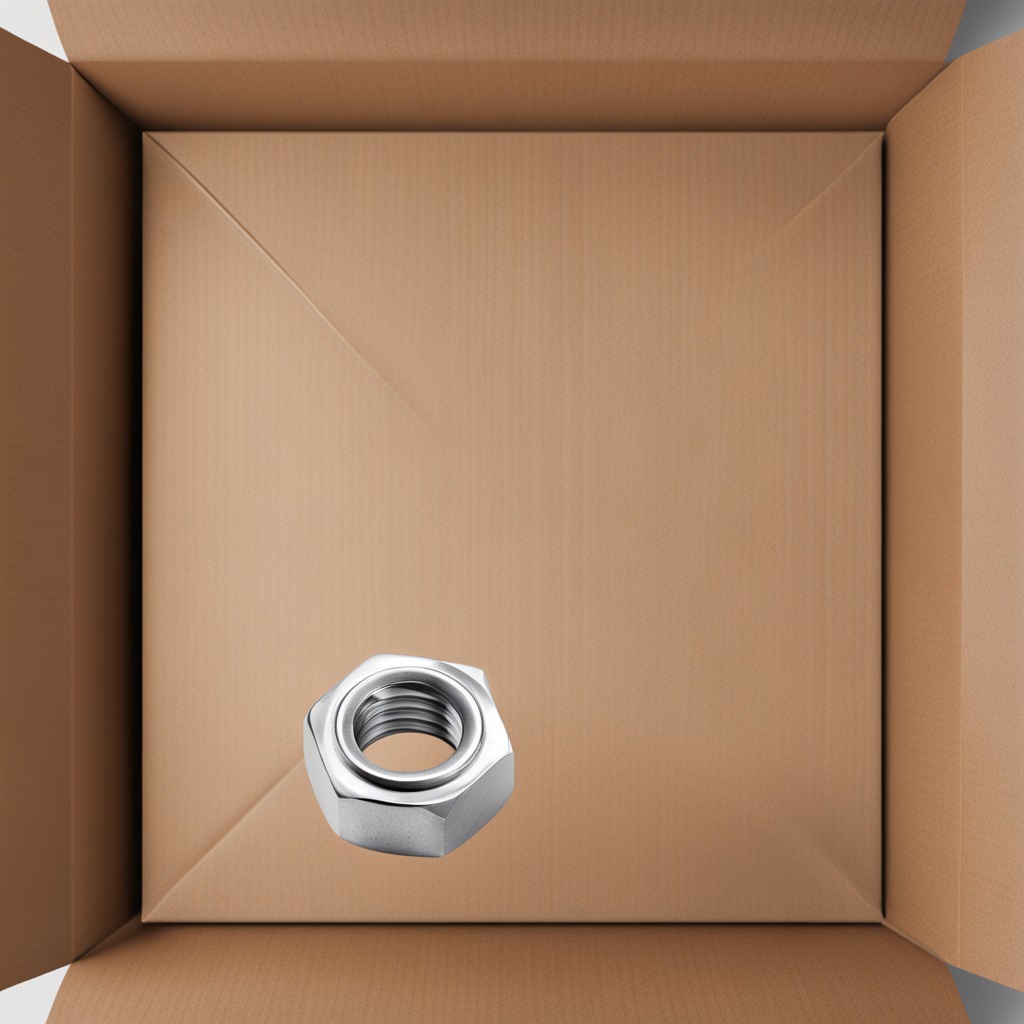
A metal nut lies on the cardboard box surface.